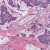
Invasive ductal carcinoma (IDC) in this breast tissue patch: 1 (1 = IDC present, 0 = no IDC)